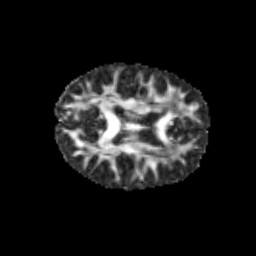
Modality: FA
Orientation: axial
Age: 12
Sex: female
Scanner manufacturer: siemens
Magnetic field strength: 3 T
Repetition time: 3.8 s
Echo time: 0.07 s